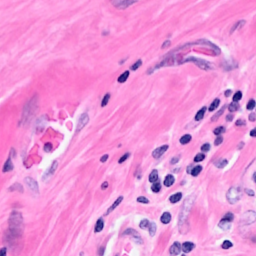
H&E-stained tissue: Breast